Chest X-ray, AP view. Patient: 54 years old, sex M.
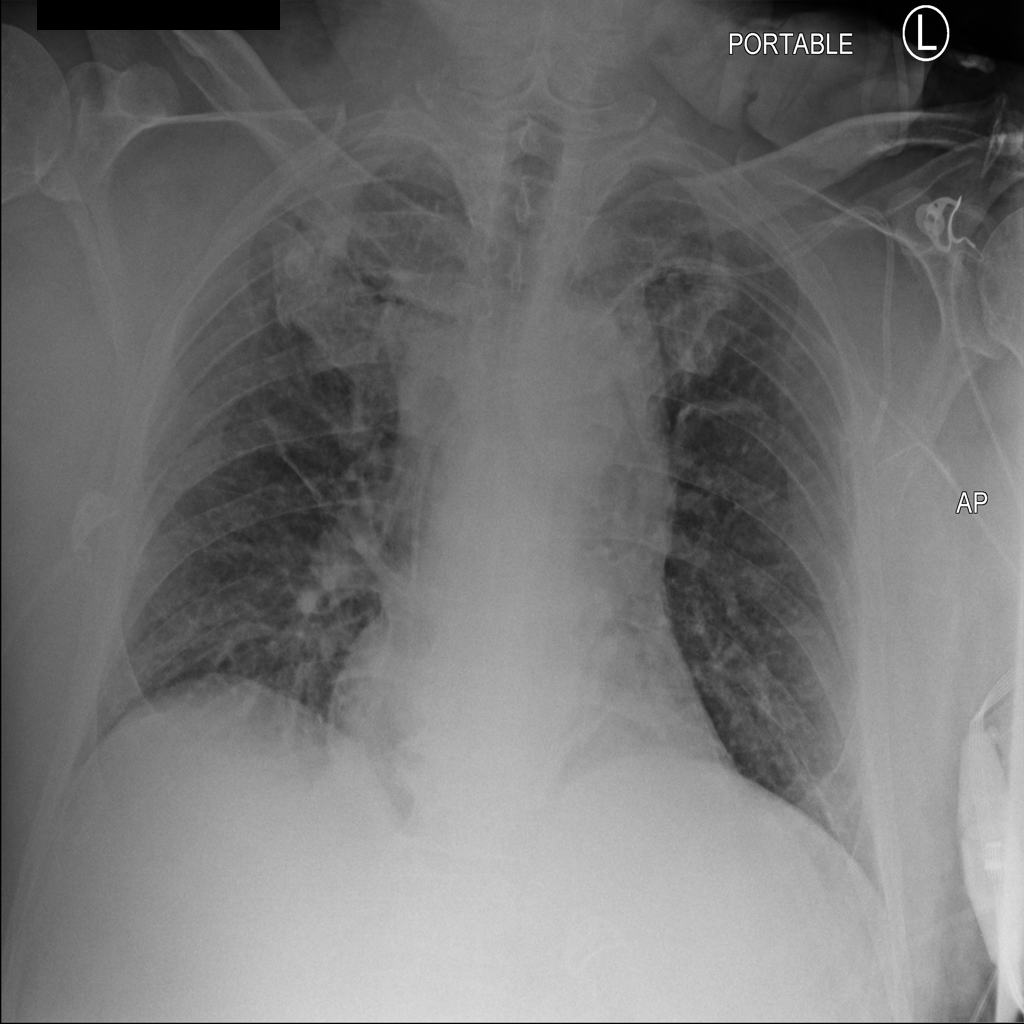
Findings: No Finding